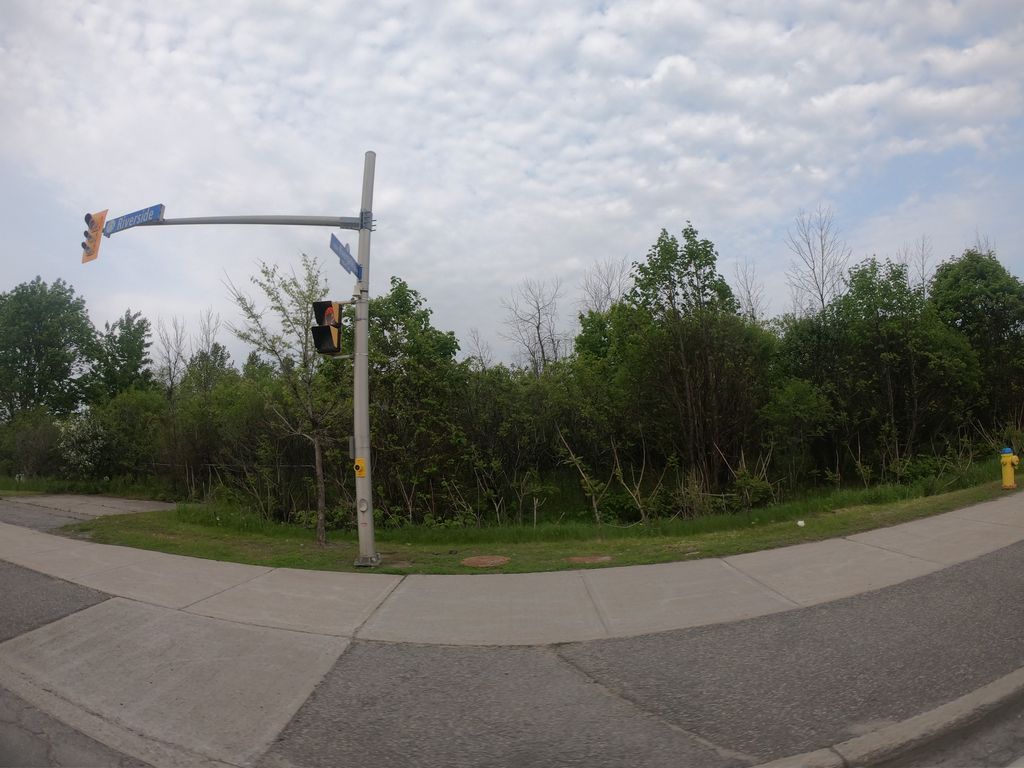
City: ottawa-gatineau